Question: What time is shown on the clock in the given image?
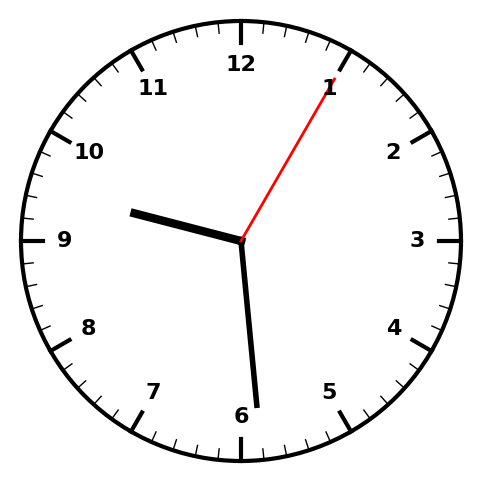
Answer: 09:29:05